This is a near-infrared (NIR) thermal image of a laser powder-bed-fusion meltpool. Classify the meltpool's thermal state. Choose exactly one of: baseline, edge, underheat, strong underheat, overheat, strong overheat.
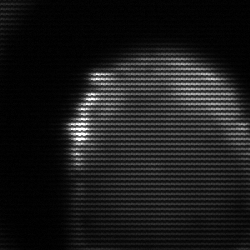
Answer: edge